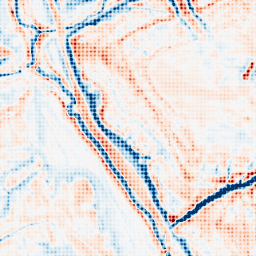
Category: edge_preserving
Decomposition family: bilateral
Decomposition parameters: d: 21
sigma_color: 25
sigma_space: 75
Upsampling method: sinc_blackman
Upsampling parameters: scale: 8
kernel_size: 8
Upsampling scale: 8